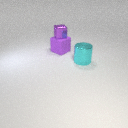
small purple metal cube above large purple rubber cube